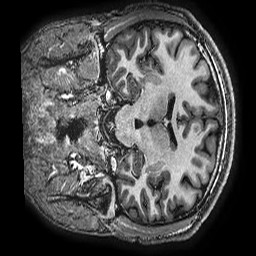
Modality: T1w
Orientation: coronal
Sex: male
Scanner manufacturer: ge
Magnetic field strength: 3 T
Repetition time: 0.007644 s
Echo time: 0.003468 s